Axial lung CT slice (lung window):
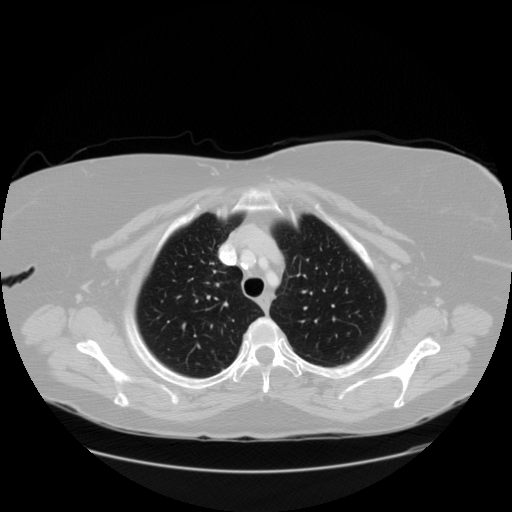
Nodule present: no